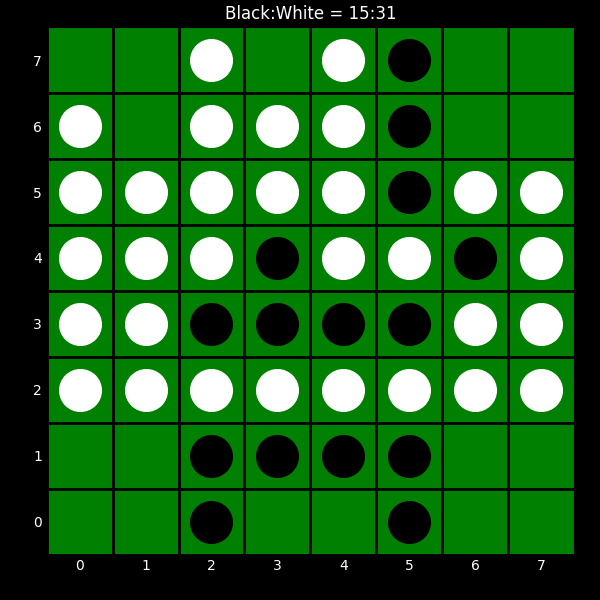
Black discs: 15
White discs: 31